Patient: sex F, age 70
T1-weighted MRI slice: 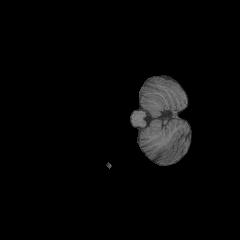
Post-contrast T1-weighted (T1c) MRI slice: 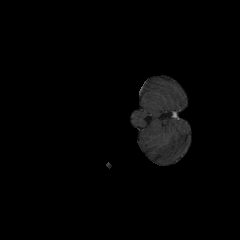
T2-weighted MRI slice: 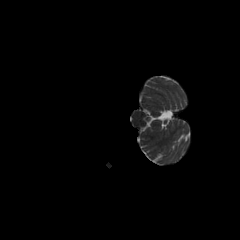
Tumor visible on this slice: no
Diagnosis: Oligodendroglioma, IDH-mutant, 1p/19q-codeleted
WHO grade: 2